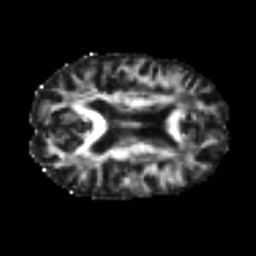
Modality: FA
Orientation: axial
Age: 61
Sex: male
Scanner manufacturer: siemens
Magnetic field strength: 3 T
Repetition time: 4.987 s
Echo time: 0.0792 s